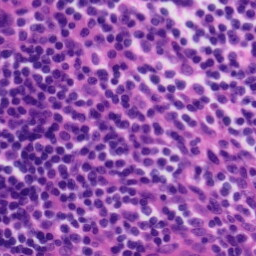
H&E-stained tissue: Tonsil